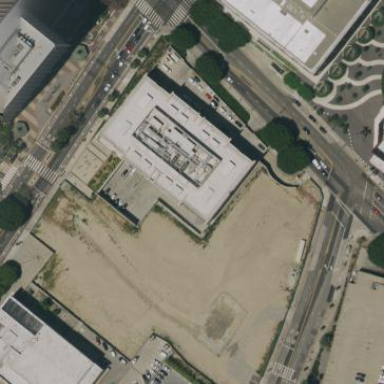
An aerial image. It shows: Prison building.